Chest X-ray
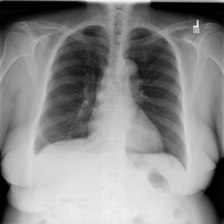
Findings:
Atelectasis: negative
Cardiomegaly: negative
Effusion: negative
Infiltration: negative
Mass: negative
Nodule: negative
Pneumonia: negative
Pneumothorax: negative
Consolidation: negative
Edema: negative
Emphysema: negative
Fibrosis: negative
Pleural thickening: positive
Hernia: negative